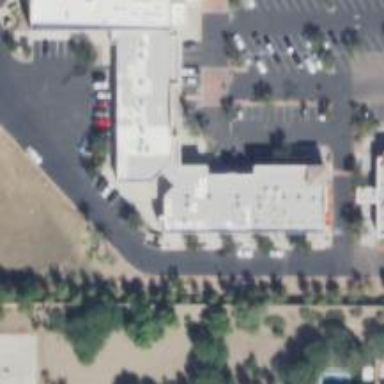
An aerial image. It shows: Veterinary facility.